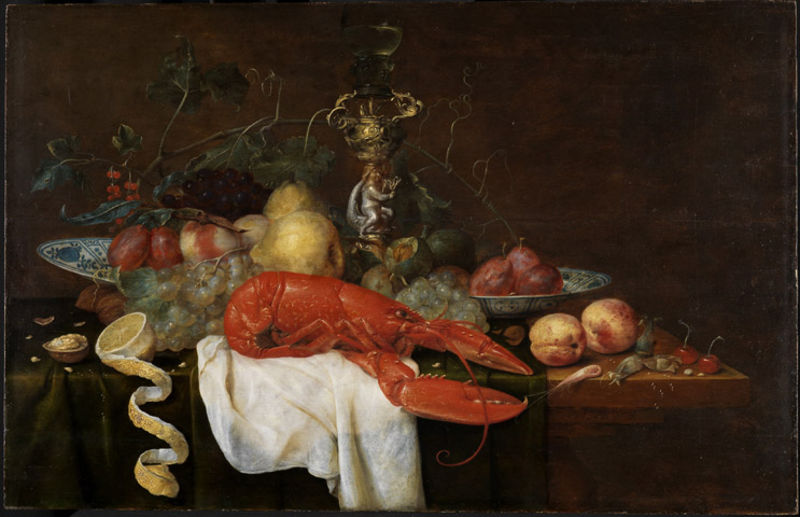
Titel: Fruchtstilleben mit Hummer
Künstler: Joris van Son
Standort: Karlsruhe
Institution: Staatliche Kunsthalle Karlsruhe
Schlagwörter: blau, blätter, dunkel, gemälde, laub, meer, weiß, gelb, grün, äste, blumen, braun, bunt, glas, hell, hintergrund, orange, tisch, obst, rot, tier, tuch, wand, schale, schüssel, silber, teller, tod, niederlande, tischdecke, tischtuch, ast, kirche, figur, gold, kelch, realismus, decke, blatt, amphore, engel, feigen, früchte, gemüse, kanne, krug, putte, ranken, schalen, stilleben, stillleben, trauben, vase, apfel, tomate, äpfel, orang, schrank, farbe, weis, essen, tafel, wein, realistisch, goya, kerze, leuchter, kirchen, birne, quitte, serviette, avocado, kirschen, birnen, vanitas, hummer, krabbe, languste, messing, schere, porzellan, zweig, beeren, kerzenständer, karaffe, fisch, öllampe, dunke, obstschale, weintrauben, lecker, pfirsich, tomaten, weinlaub, flämisch, aprikose, aprikosen, granat, pfirsiche, pflaume, pokal, traube, weinblätter, weintraube, zitrone, johannisbeere, kleinkunst, kirsche, feige, nuss, nüsse, wallnuss, walnuss, fische, krebs, nektarinen, zitronenschale, pflaumen, weinranke, geschält, schwrz, himmer, lebensmittel, pfirsisch, pfirsische, delft, haselnüsse, limone, tuh, warme töne, früche, trauebn, garnele, schrimps, kontrat, kräftige farben, lobster, rengel, abgeschält, kirschne, frühcte, walnus, stillleben+, stillebenm, zitrone geschält, rebs, lemon, hummerl